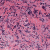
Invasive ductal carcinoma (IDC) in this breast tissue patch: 1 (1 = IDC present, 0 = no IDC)